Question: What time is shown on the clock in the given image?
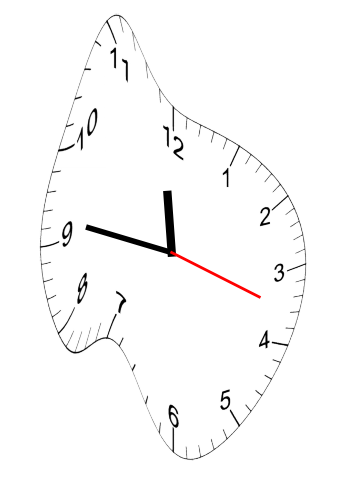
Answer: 11:46:18